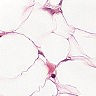
Metastatic tissue present: yes